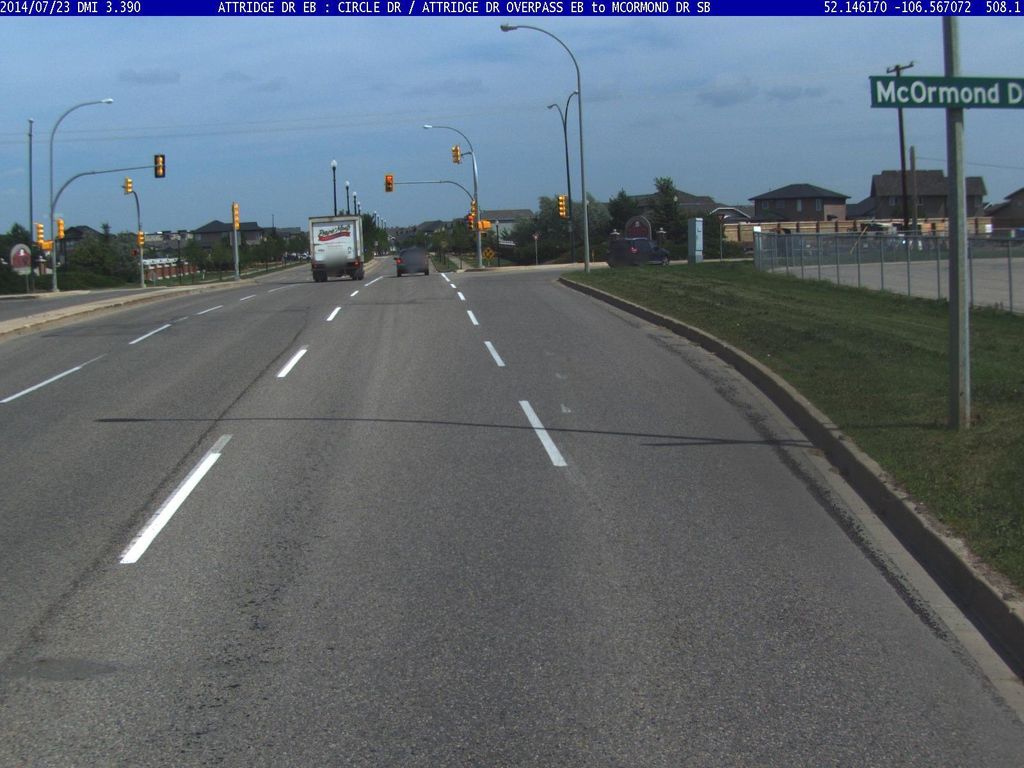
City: saskatoon